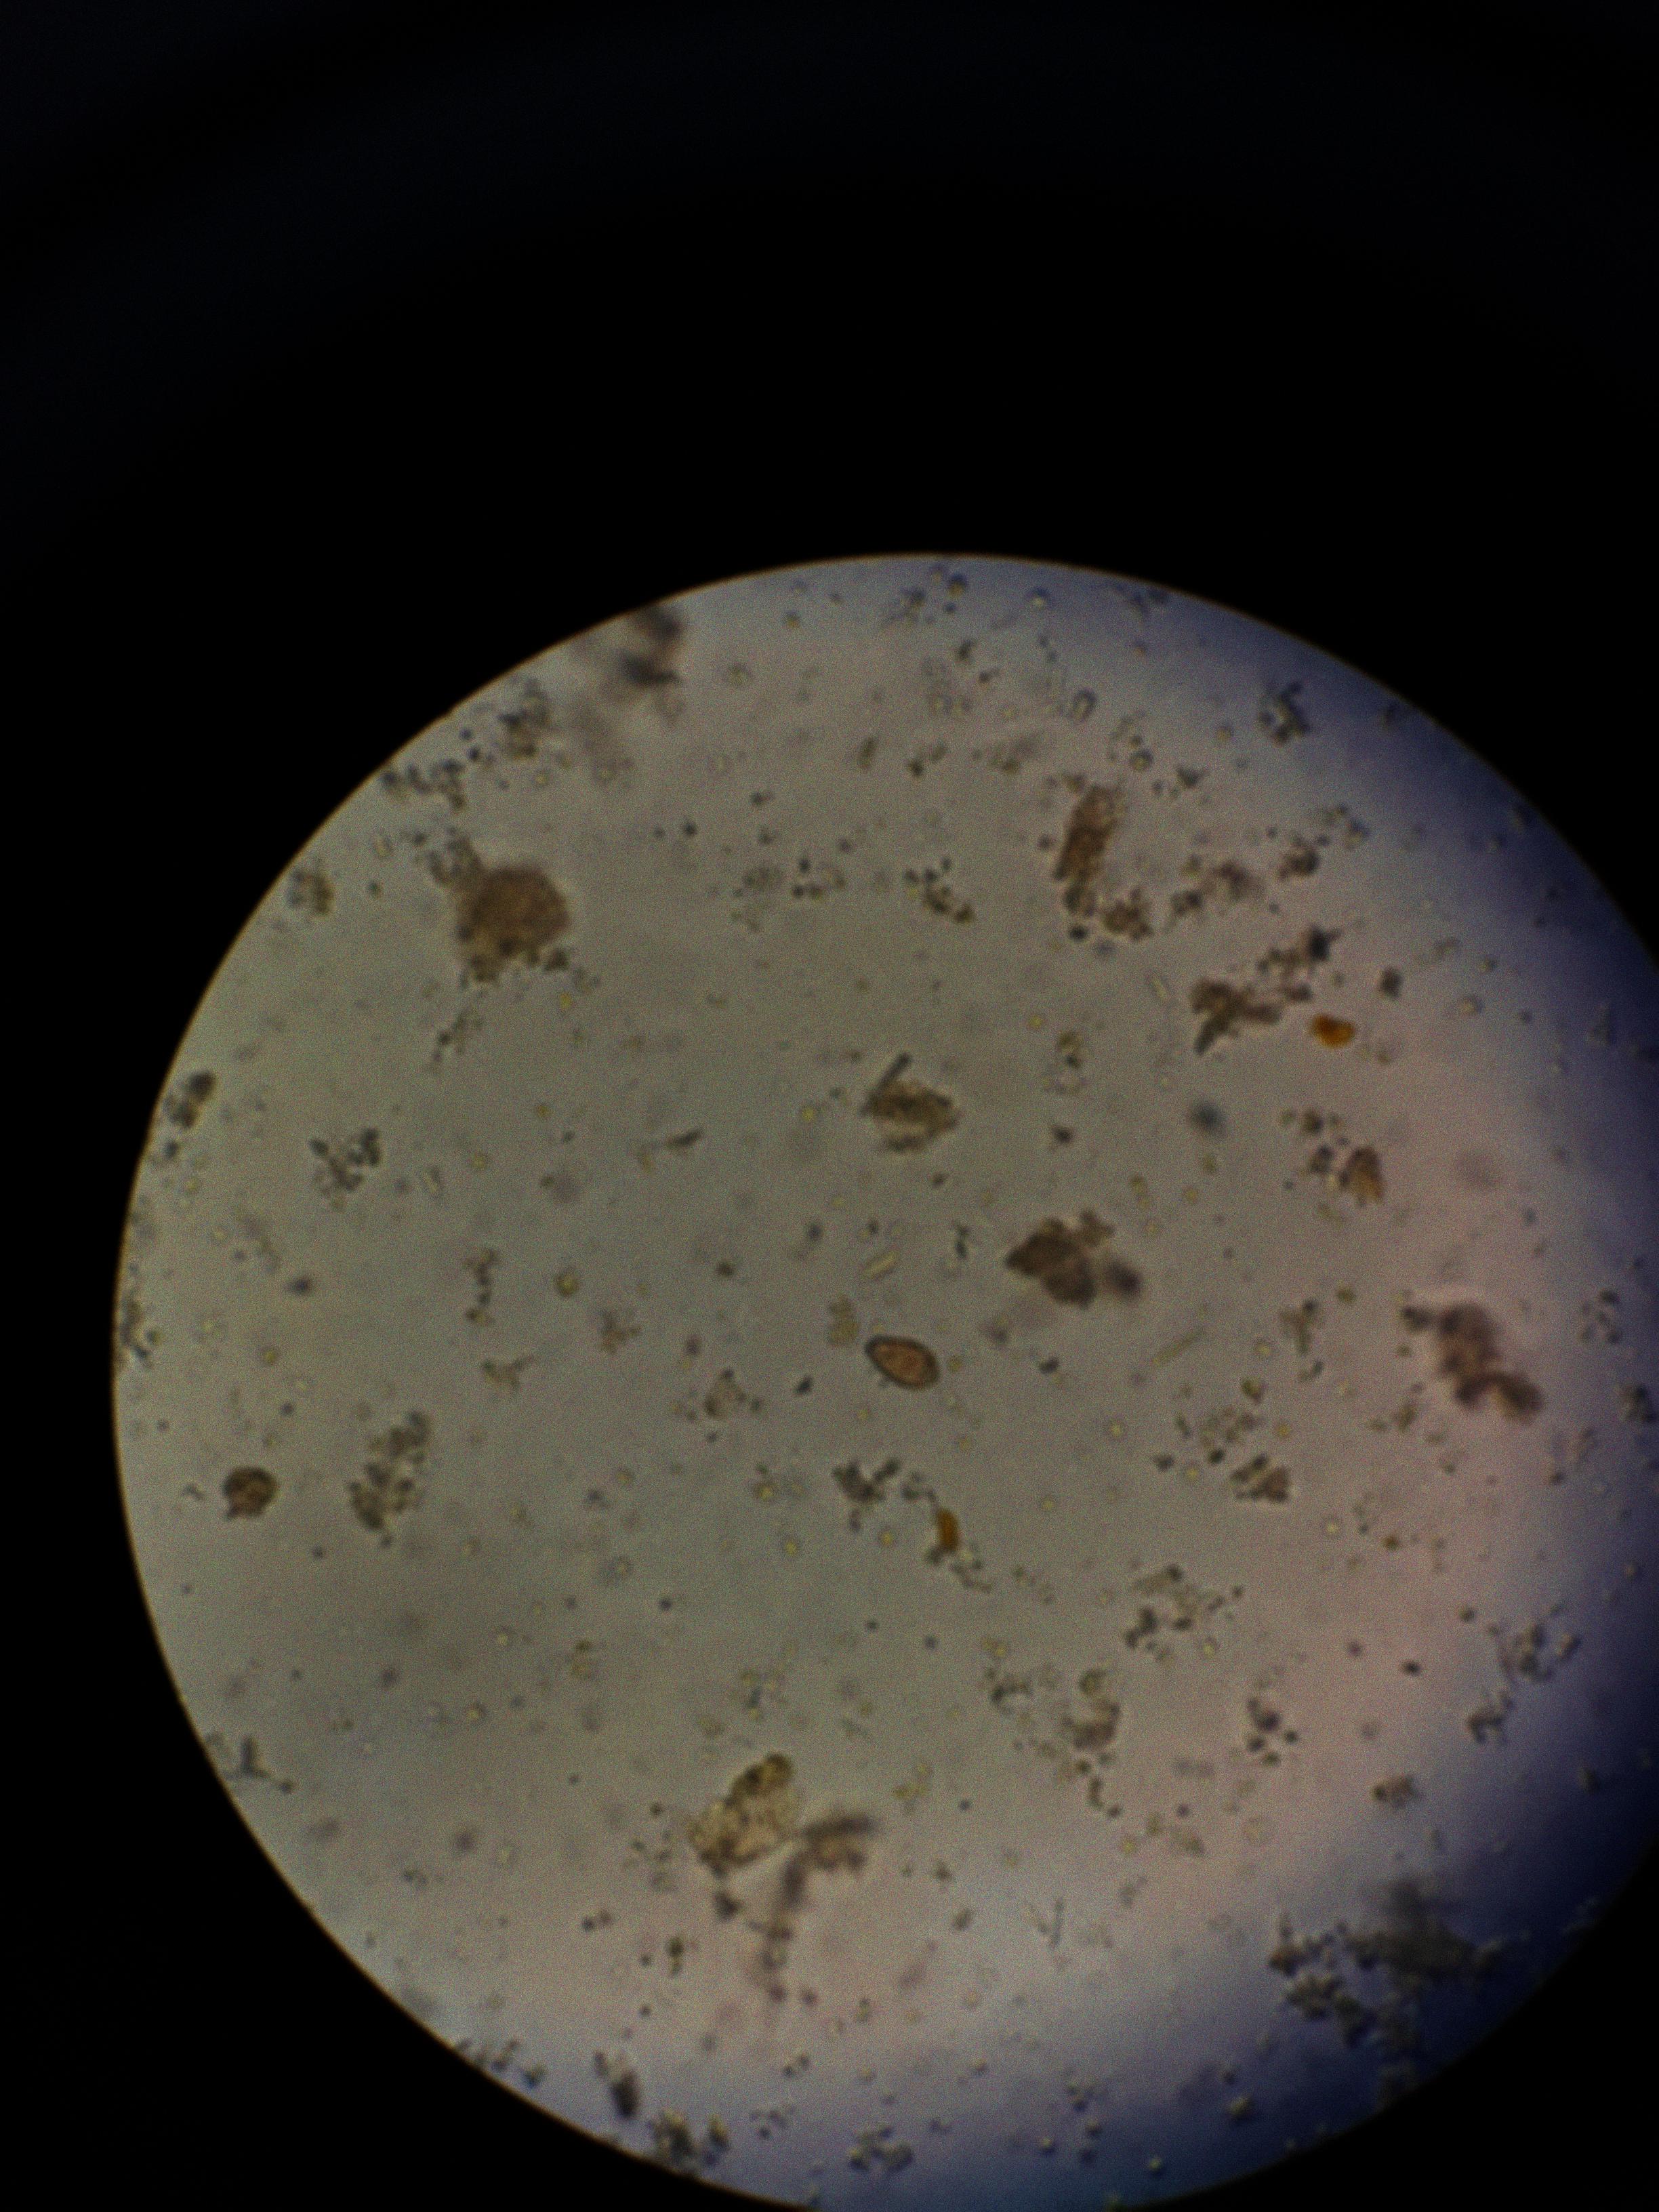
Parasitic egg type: Opisthorchis viverrine